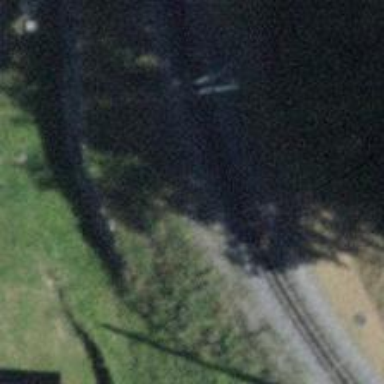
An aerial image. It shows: Narrow-gauge railway track with 1 electrified contact line.